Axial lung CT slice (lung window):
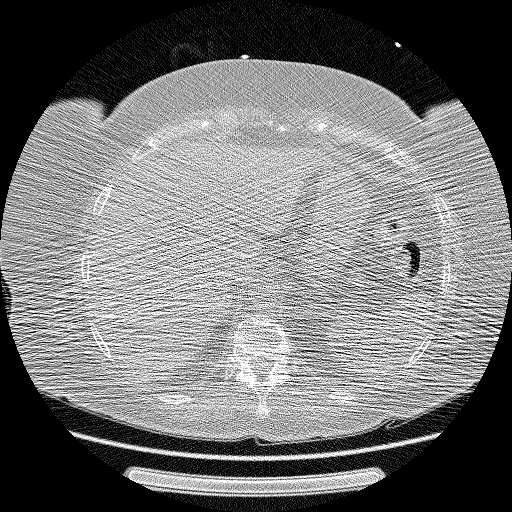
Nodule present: no